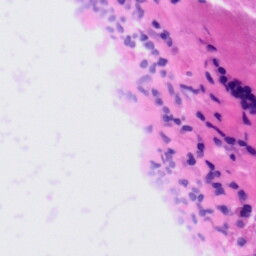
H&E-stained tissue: Tonsil